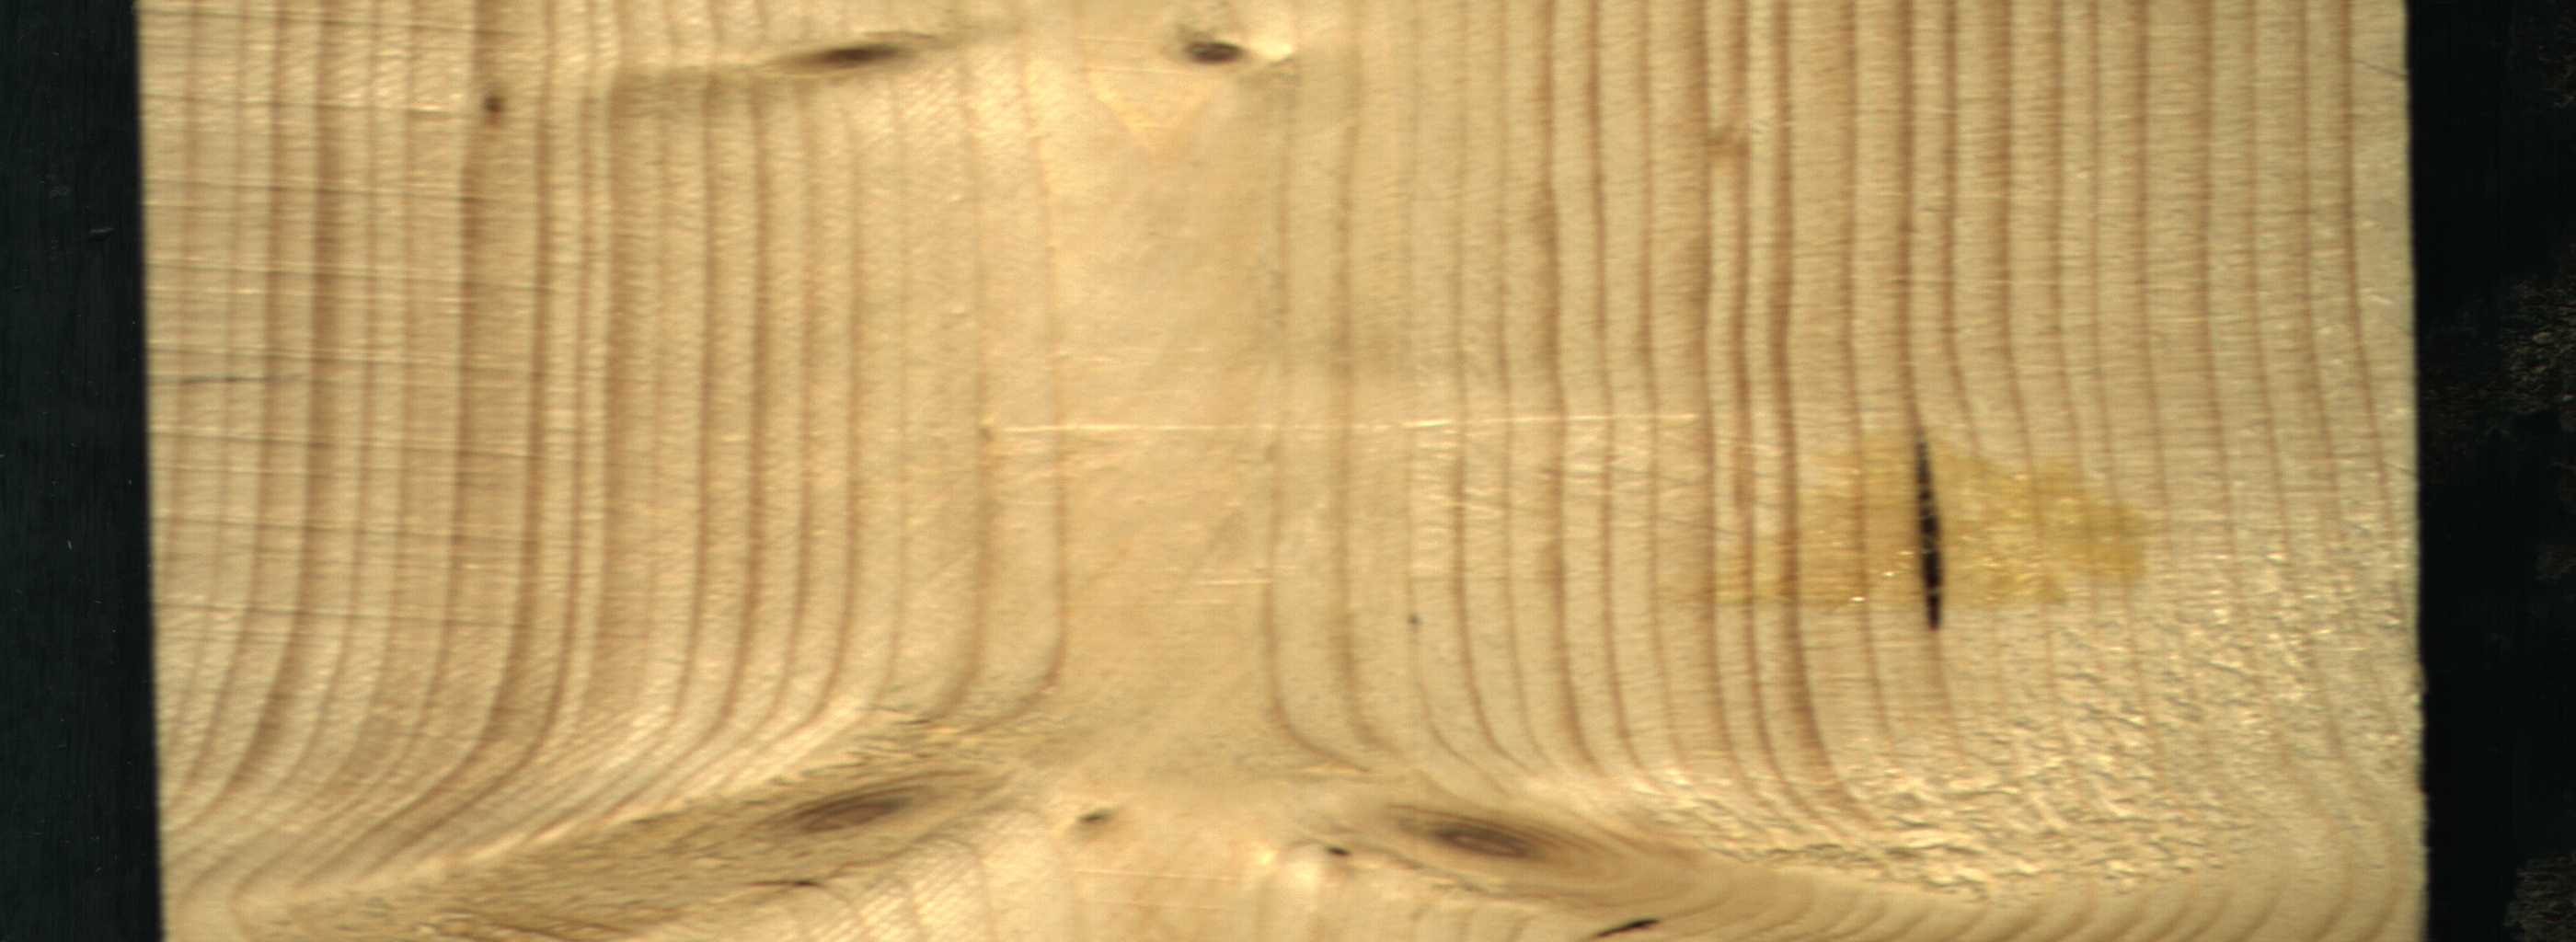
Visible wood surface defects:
resin
Live_Knot
Live_Knot
Live_Knot
Live_Knot